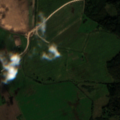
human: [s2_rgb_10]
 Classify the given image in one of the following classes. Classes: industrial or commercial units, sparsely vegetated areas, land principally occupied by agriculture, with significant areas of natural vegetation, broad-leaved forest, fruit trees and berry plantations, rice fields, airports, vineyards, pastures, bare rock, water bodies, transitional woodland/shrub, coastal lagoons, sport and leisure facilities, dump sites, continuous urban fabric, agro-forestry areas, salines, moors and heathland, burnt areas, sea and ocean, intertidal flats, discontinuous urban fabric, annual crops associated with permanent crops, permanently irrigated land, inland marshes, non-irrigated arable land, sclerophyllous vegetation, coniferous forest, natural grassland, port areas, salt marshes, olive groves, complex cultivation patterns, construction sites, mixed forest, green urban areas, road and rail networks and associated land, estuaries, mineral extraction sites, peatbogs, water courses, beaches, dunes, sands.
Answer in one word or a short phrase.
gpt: non-irrigated arable land, coniferous forest, mixed forest, transitional woodland/shrub